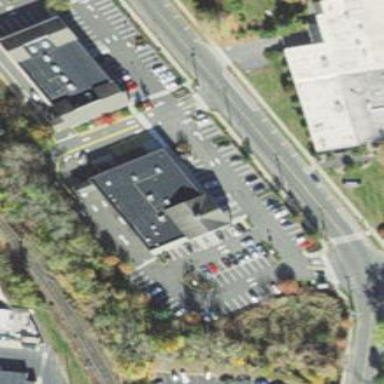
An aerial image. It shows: Commercial building.